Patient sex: M
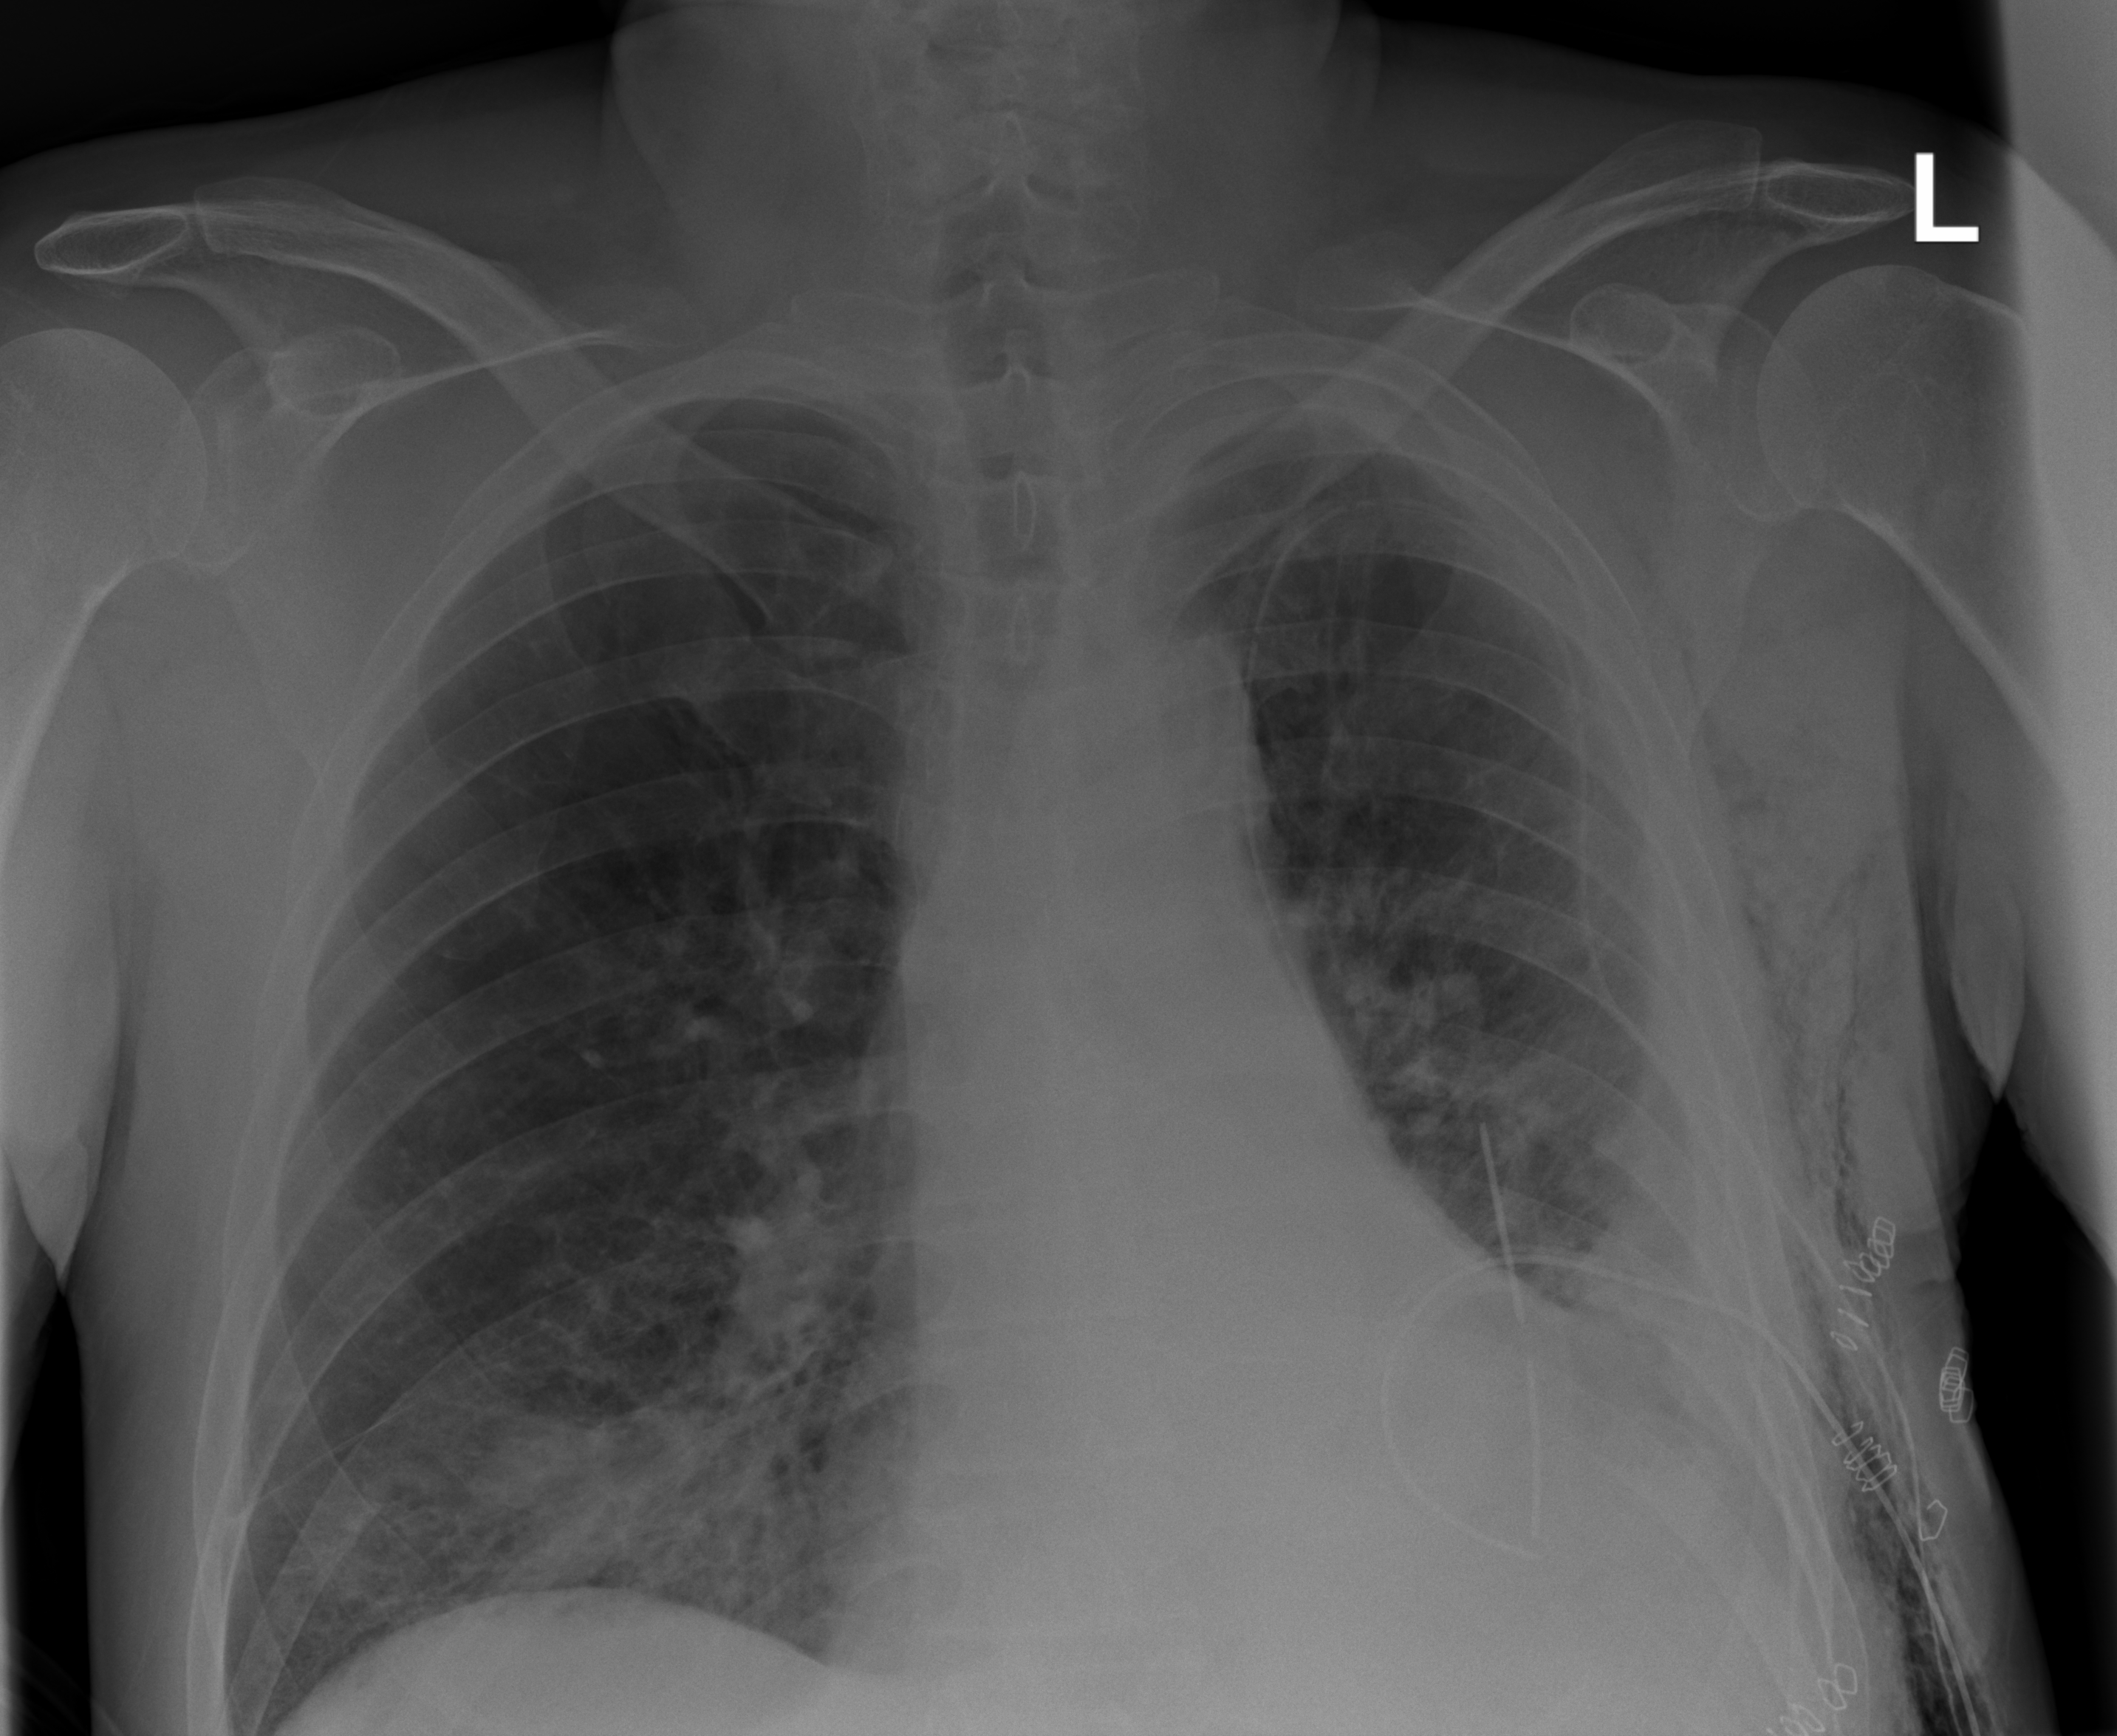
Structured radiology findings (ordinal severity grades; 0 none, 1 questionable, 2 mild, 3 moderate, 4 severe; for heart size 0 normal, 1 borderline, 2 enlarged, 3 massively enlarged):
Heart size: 2
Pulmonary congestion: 2
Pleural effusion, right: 0
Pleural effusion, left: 2
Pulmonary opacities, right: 2
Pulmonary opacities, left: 2
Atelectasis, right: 2
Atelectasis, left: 2